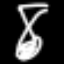
Label: hourglass